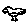
Label: bird